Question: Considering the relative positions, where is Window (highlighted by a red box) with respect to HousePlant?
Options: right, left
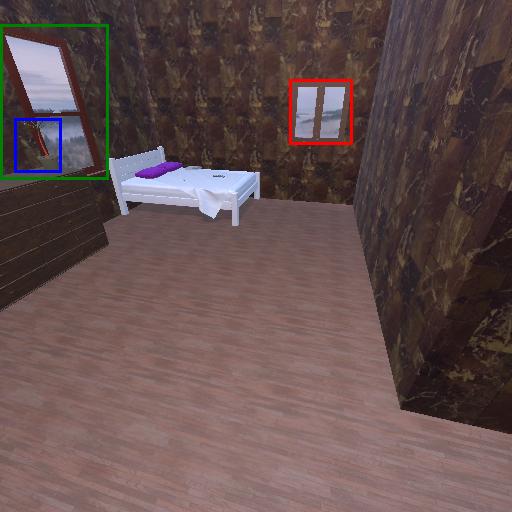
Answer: right